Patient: sex M, age 78
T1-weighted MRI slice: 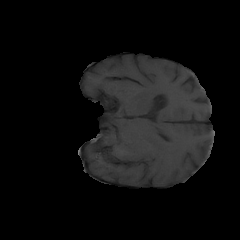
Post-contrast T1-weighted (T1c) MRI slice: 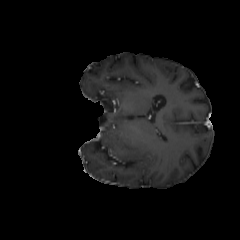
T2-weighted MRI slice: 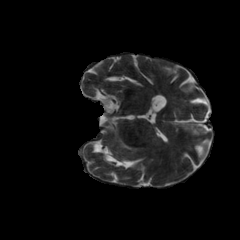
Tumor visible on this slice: yes
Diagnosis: Glioblastoma, IDH-wildtype
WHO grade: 4